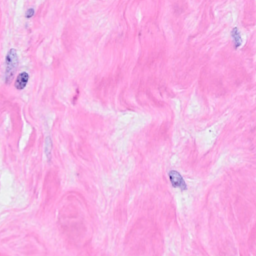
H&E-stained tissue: Breast